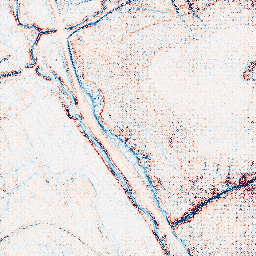
Category: edge_preserving
Decomposition family: anisotropic_diffusion
Decomposition parameters: iterations: 5
kappa: 100
gamma: 0.2
Upsampling method: regularized
Upsampling parameters: scale: 4
lambda_reg: 0.1
Upsampling scale: 4